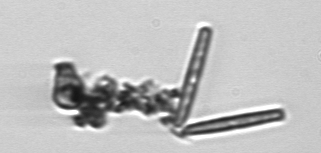
Label: Thalassionema